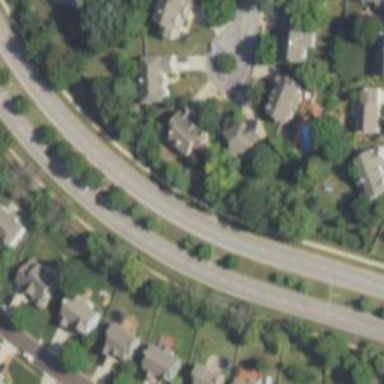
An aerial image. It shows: Secondary road.